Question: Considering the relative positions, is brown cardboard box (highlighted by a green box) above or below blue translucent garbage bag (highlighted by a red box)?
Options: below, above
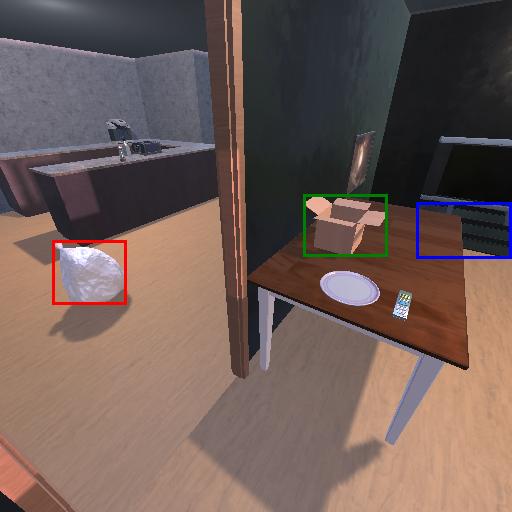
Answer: below